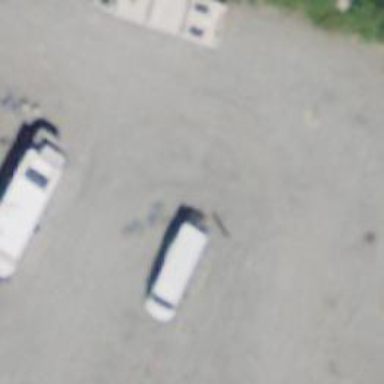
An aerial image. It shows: Caravan site with sanitary dump station for travelers.